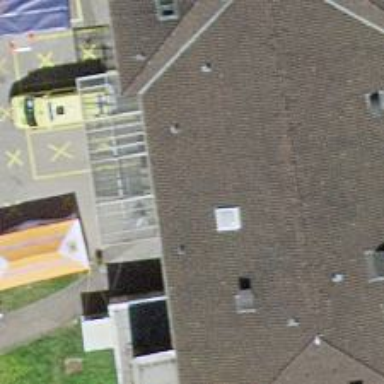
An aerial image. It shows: Entrance designated for emergency ward.